Field crop: maize
Growth stage: 2
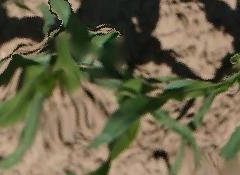
Species: maize